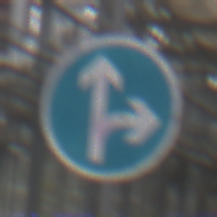
Verkehrszeichen: VorgeschriebeneFahrtrichtungGeradeausOderRechts
Umgebung: Roofed, Special
Tageszeit: Midday
Wetter: Overcast
Licht: Natural
Jahreszeit: NotSpecified
Kontrast: LowContrast